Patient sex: M
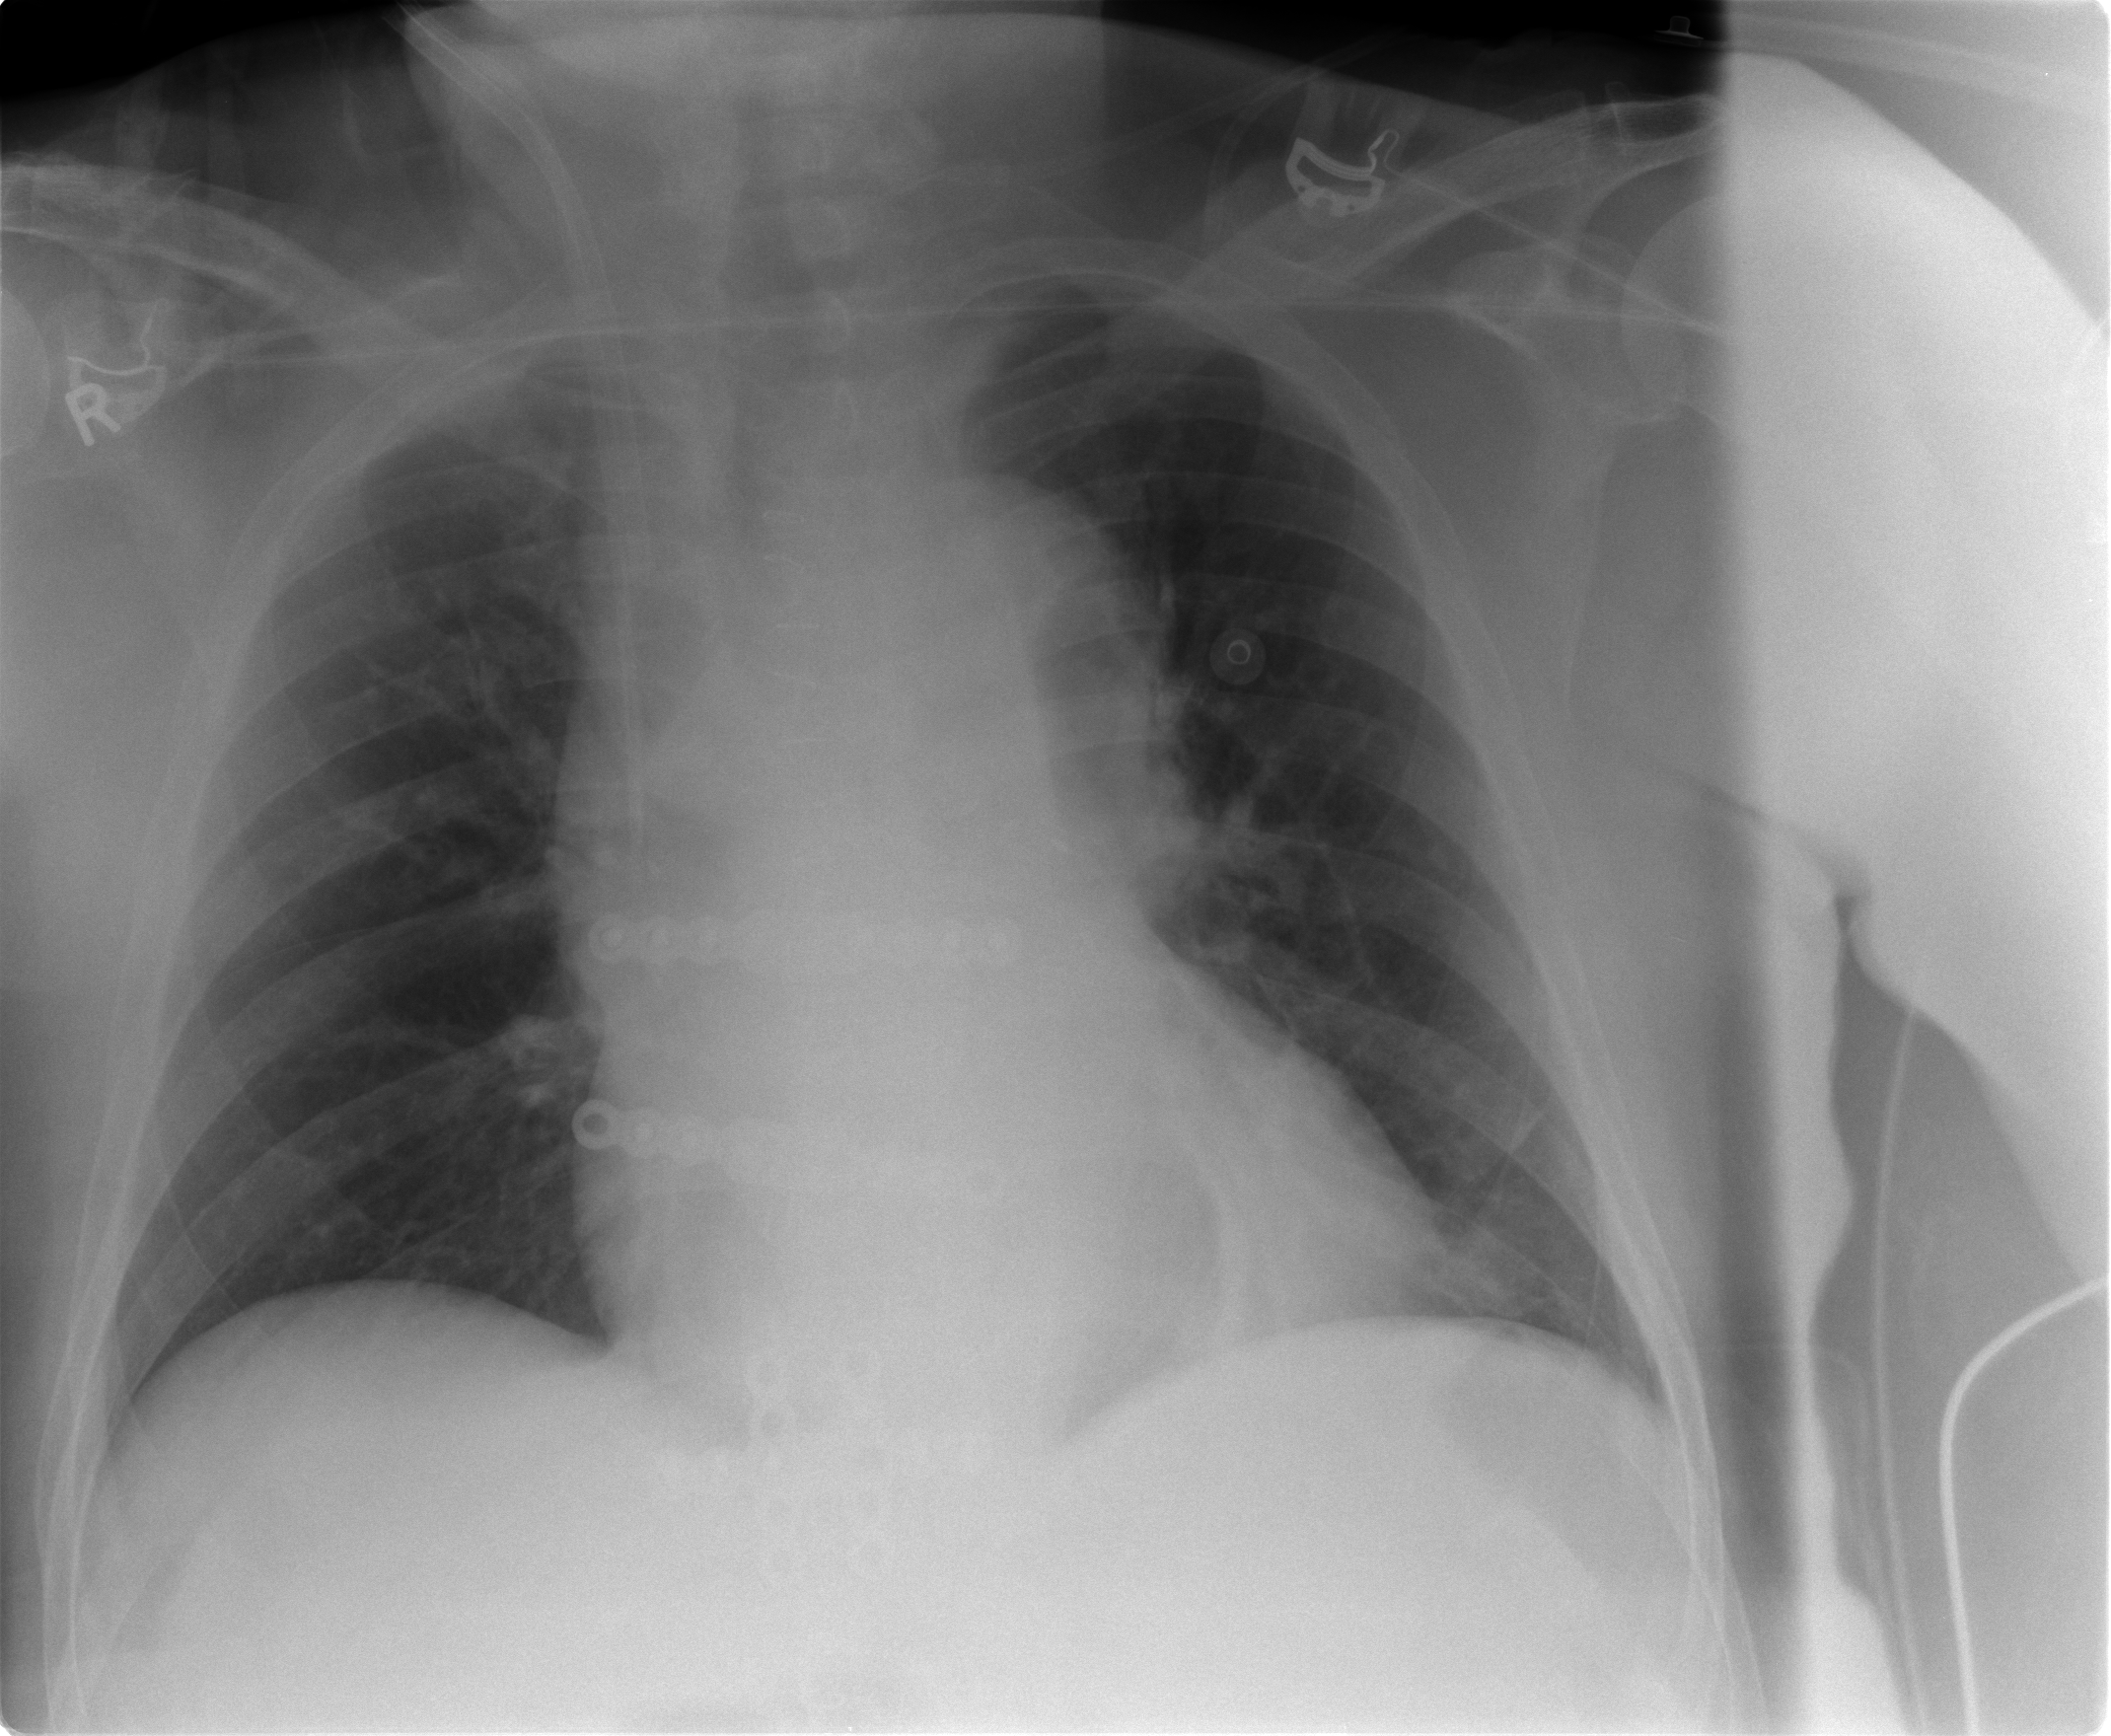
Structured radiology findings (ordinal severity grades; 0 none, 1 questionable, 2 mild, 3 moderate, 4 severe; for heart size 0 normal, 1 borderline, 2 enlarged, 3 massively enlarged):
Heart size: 2
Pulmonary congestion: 0
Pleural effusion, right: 0
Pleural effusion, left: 0
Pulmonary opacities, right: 0
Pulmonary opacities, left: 0
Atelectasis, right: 2
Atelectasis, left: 0